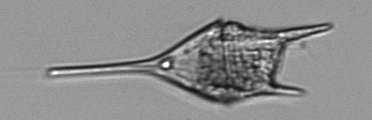
Label: Tripos_lineatus